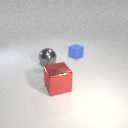
large red metal cube to the left of small blue rubber cube